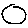
Label: circle